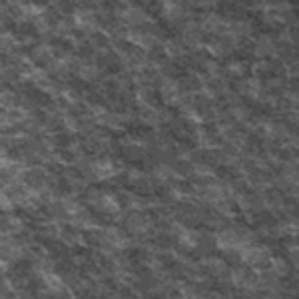
Label: frost